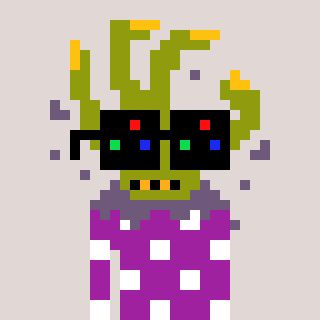
a pixel art character with square black sunglasses, a zombie-hand-shaped head and a magenta-colored body on a warm background